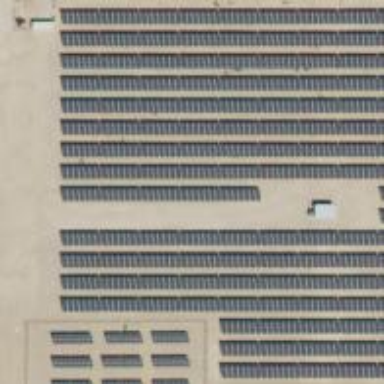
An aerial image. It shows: Solar power generator using photovoltaic panels.